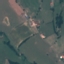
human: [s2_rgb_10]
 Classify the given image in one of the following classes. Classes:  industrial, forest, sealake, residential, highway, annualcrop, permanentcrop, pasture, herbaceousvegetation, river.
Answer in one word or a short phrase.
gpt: Pasture